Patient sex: M
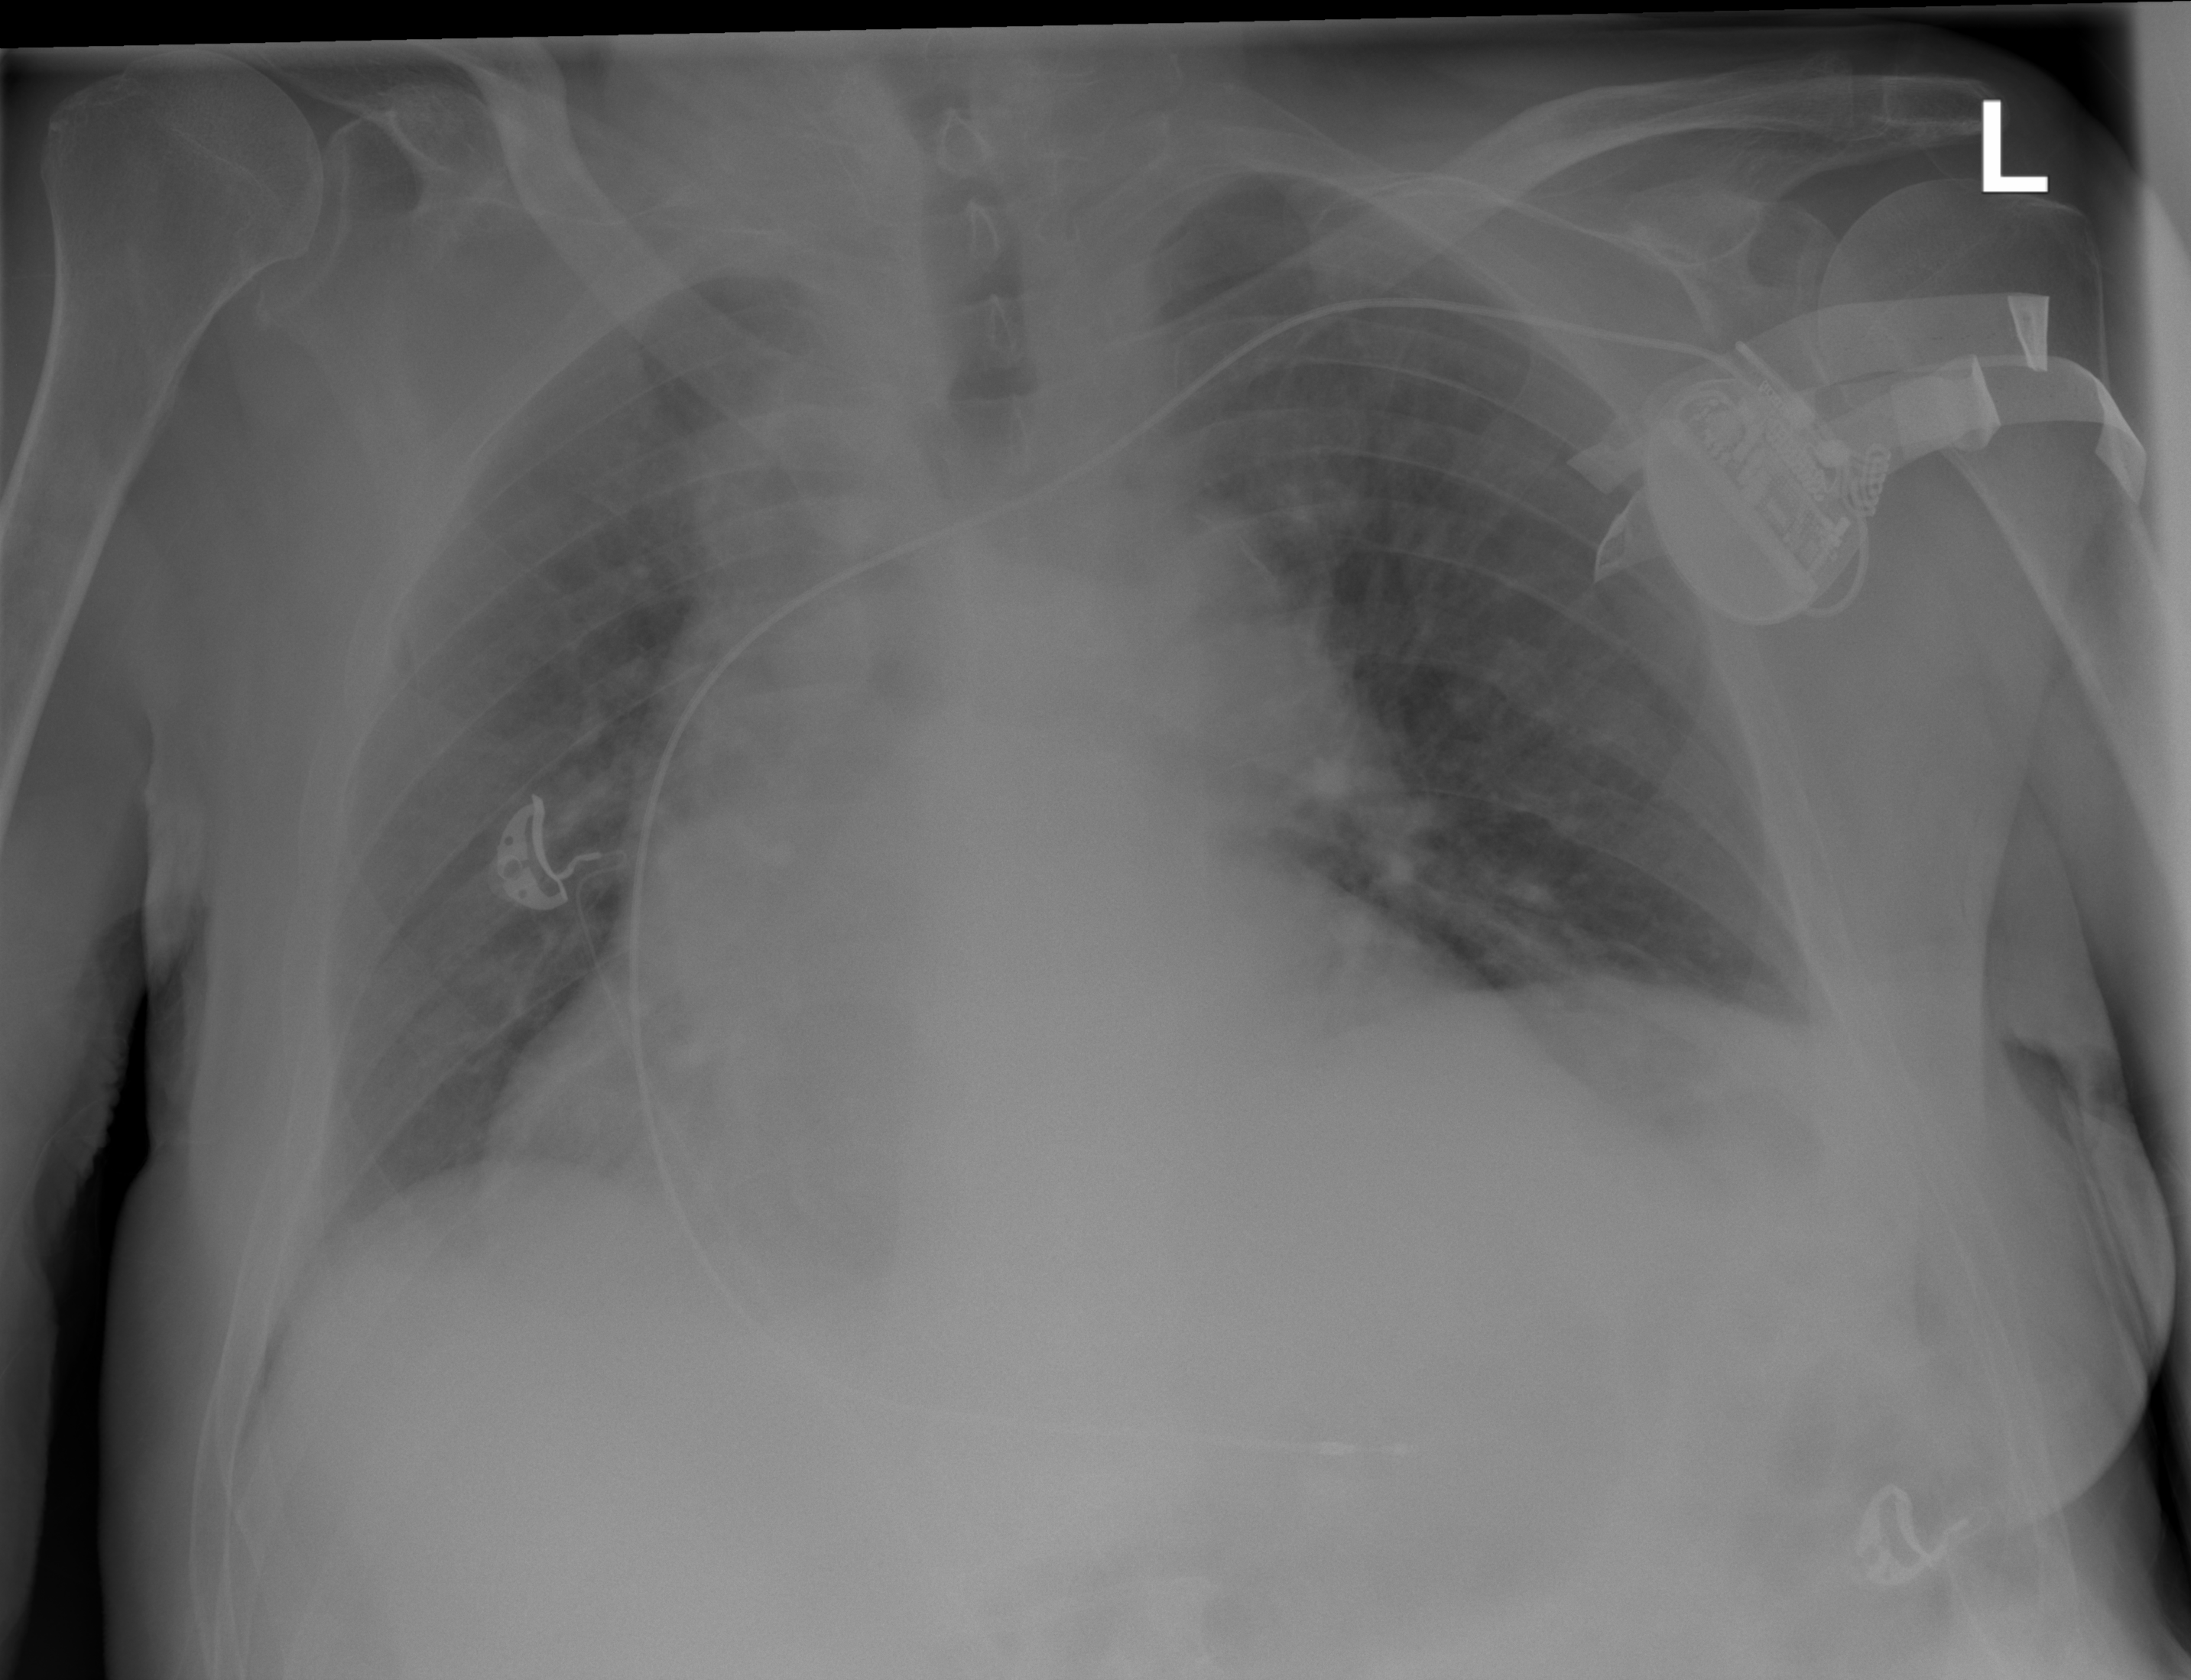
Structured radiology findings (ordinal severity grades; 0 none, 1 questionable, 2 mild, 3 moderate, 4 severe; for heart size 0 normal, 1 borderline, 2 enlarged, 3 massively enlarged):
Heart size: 2
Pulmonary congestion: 1
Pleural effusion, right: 0
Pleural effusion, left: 0
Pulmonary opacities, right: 0
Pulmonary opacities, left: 0
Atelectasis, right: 0
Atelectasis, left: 1